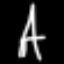
Label: The Eiffel Tower